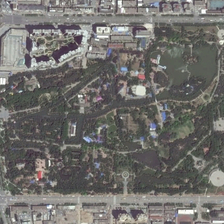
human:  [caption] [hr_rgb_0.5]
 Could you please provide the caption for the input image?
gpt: many buildings are in two sides of a park with many green trees and several ponds .

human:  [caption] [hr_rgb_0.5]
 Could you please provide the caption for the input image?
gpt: many buildings are in two sides of a park with many green trees and several ponds .

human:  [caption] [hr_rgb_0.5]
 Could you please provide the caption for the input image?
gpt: an island are in the middle of the lake .

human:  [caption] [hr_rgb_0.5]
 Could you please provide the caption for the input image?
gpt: the playgrounds are in the residential areas .

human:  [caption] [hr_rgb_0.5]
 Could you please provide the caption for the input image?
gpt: an island are in the middle of the lake .